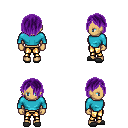
a pixel art fantasy rpg character, female body template, human, tanned skin, teal long-sleeve shirt, gold greaves, purple bangs hairstyle, gray slippers, four views (front, back, left, right), 2x2 character sprite sheet, small pixel art, hard edges, no anti-aliasing